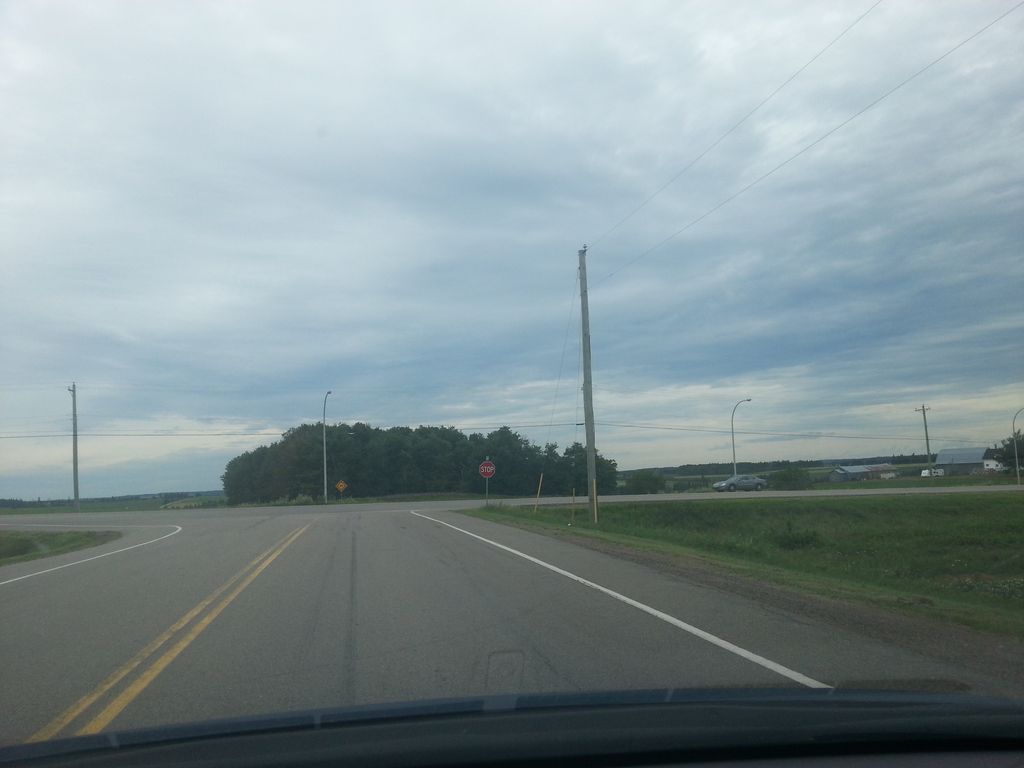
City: charlottetown